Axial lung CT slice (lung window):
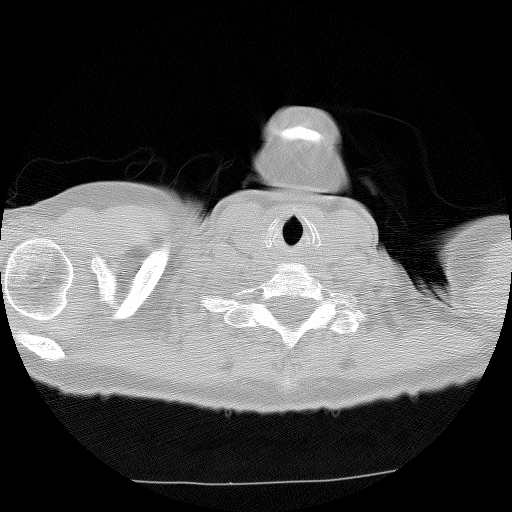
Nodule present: no